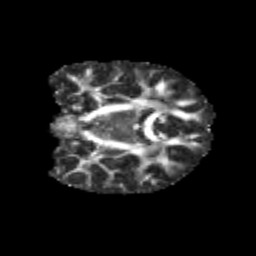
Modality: FA
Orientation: coronal
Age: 9
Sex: male
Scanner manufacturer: siemens
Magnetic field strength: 3 T
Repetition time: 3.8 s
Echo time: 0.07 s